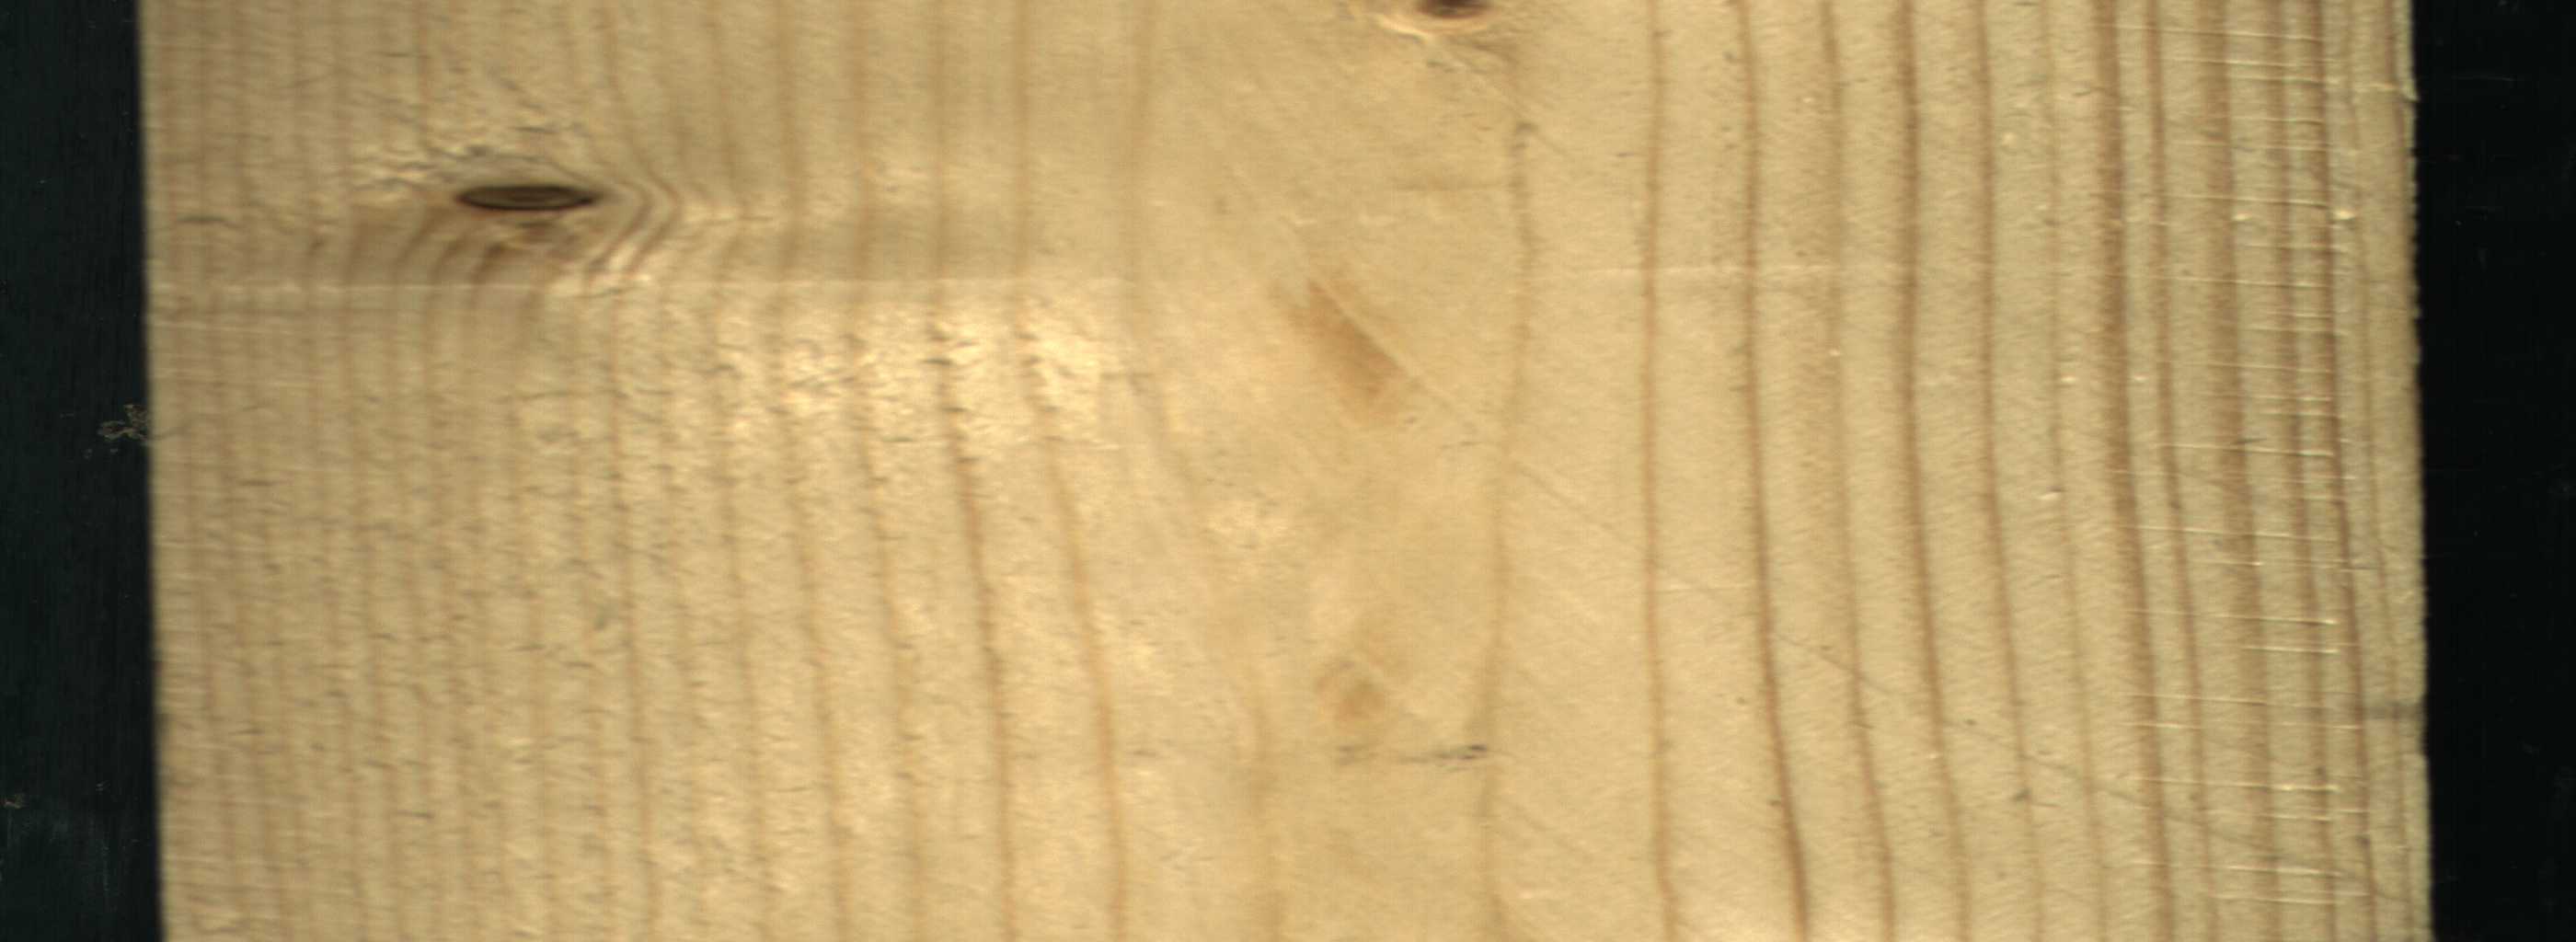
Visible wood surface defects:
Dead_Knot
Live_Knot